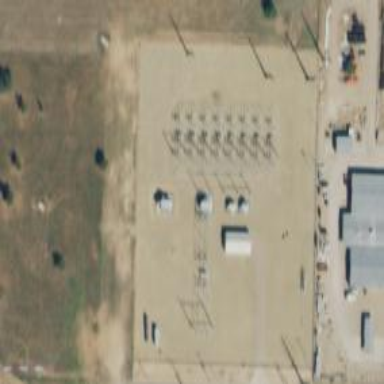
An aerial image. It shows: Switch for power supply.